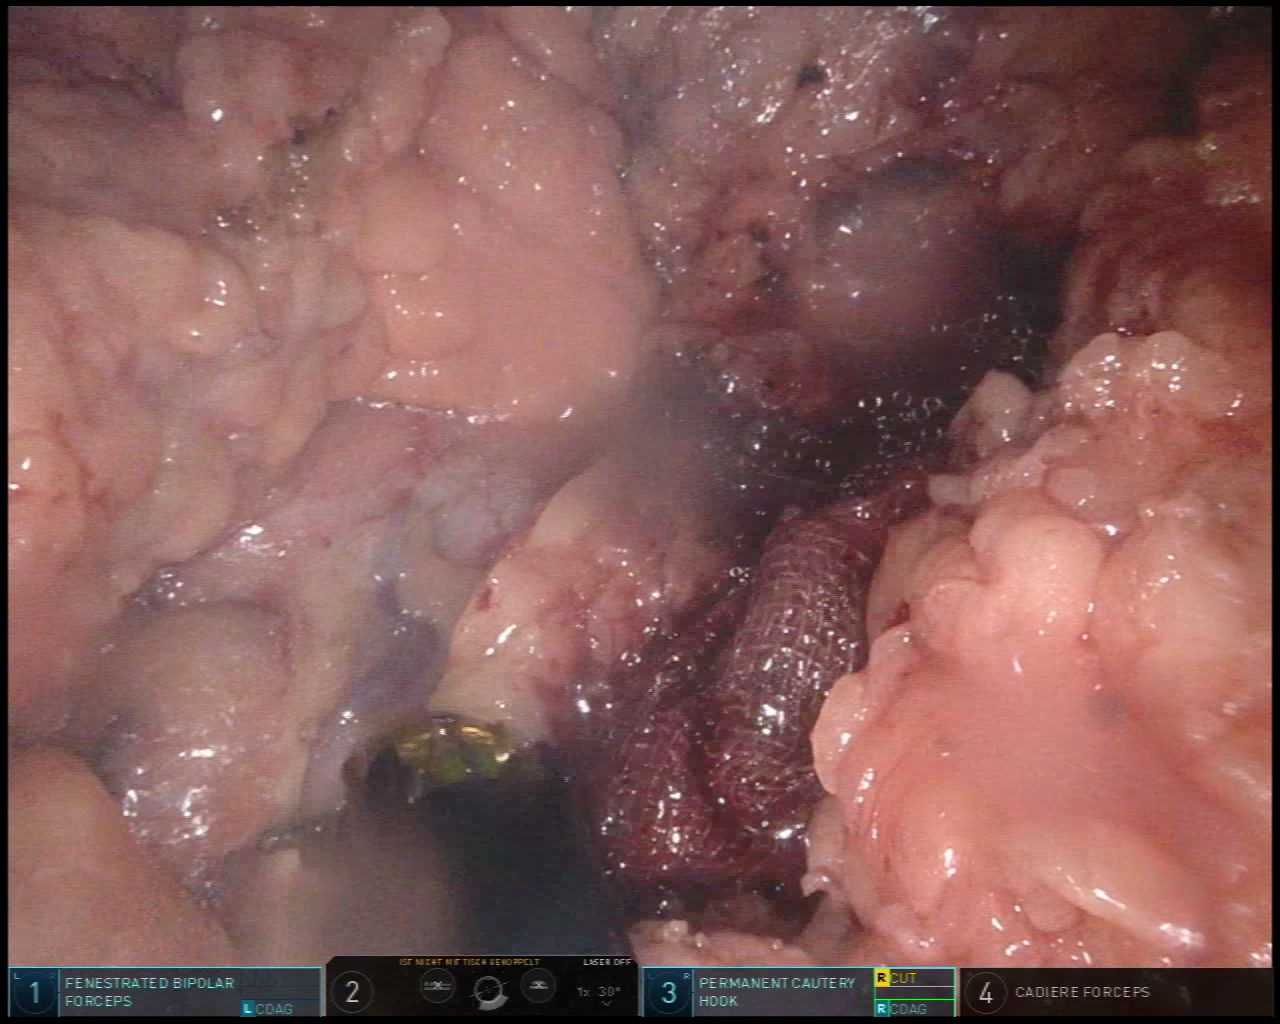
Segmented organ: stomach
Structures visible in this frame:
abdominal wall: no
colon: no
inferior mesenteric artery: no
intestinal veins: no
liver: no
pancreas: no
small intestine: no
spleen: no
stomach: yes
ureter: no
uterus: no
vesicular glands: no